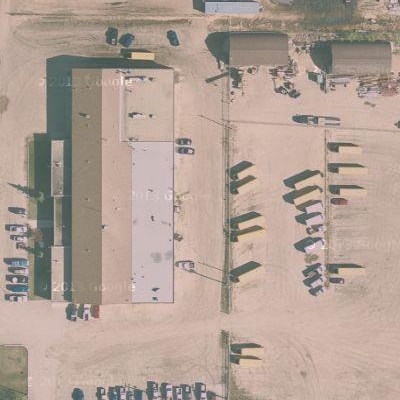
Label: Industry